Question: Why on sliding drawer slide ? Anyone have face this problem please help.

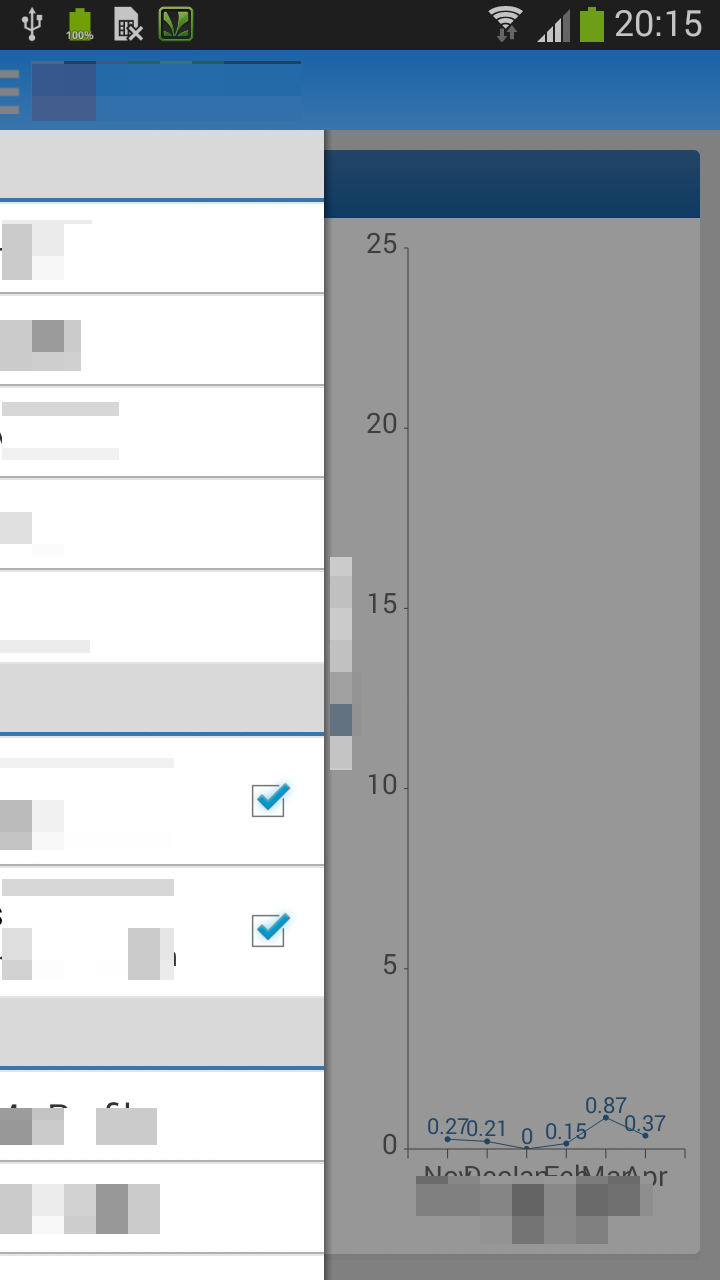
Answer: I suggest you try to use the following method in order to get rid of this behavior:
'''
mRenderer.setInScroll(true);
'''